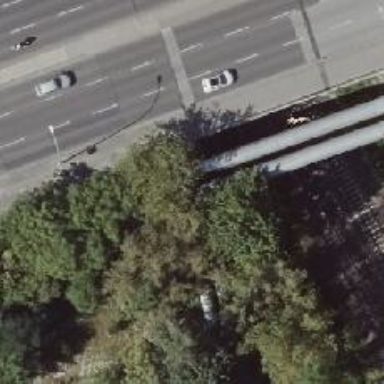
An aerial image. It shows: Bridge.